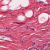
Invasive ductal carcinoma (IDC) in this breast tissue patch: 0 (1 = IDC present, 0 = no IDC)